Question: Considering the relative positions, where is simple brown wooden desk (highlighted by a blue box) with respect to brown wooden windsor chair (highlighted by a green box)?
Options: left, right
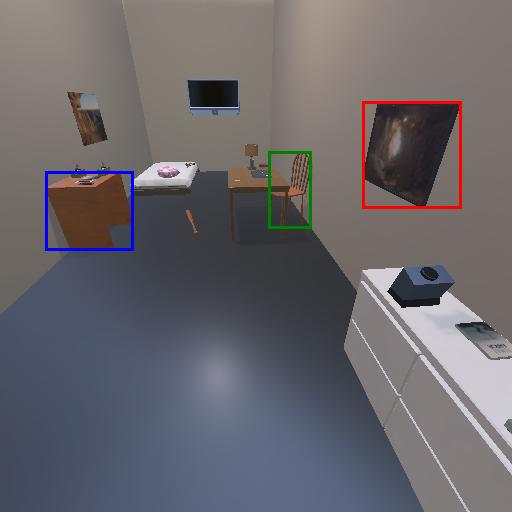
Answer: left